Field crop: maize
Growth stage: 1
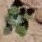
Species: chenopodium